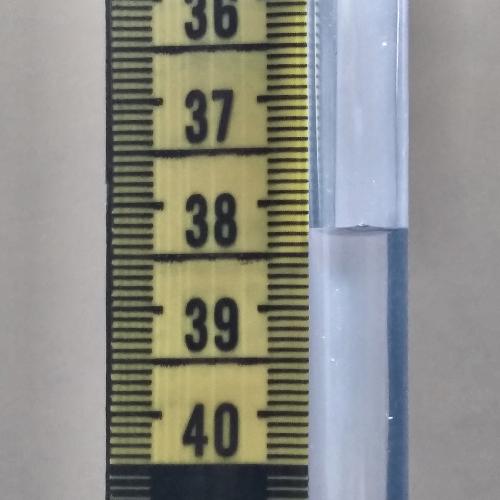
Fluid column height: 38.3 cm